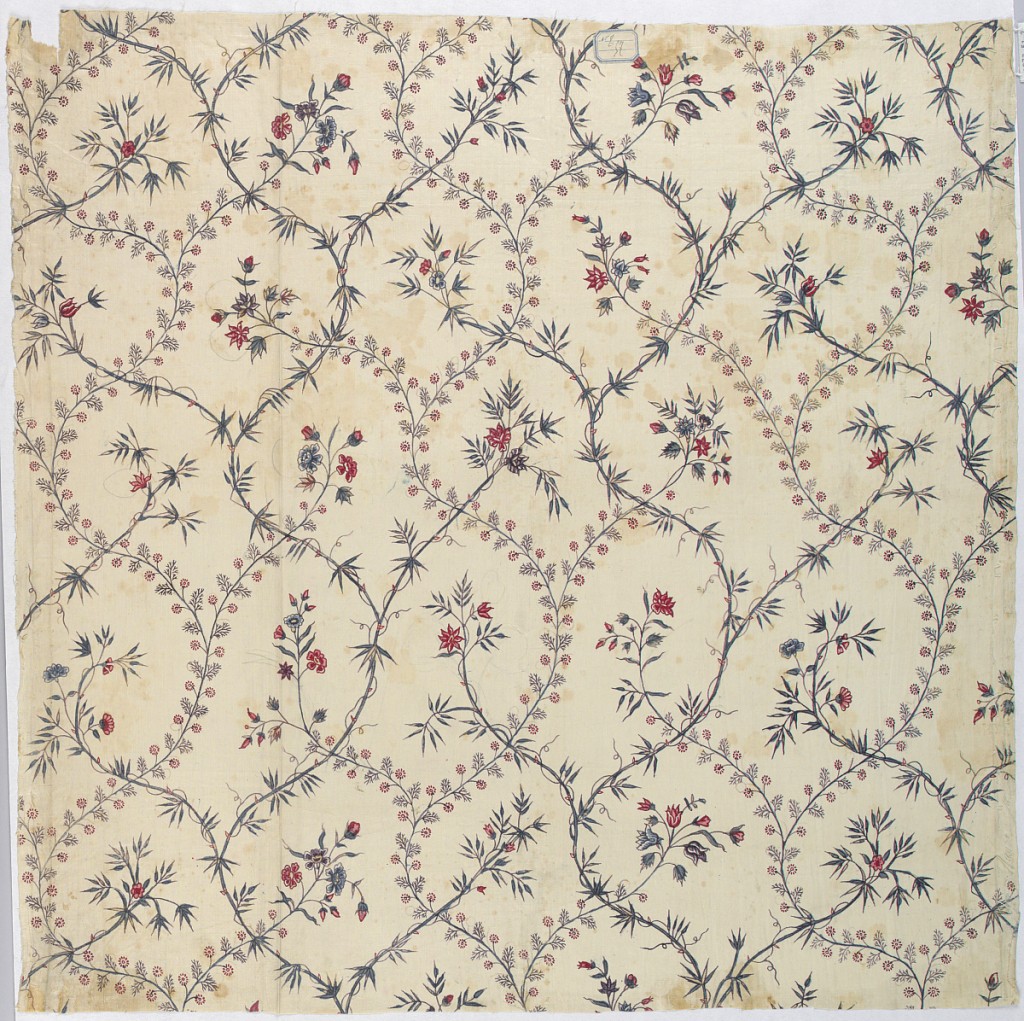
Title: Textile
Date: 1750–1800
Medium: cotton Technique: mordants for 2 reds and 2 purples applied by pen and brush; madder dyed; blue applied over resist; yellow applied by brush (chintz) on plain weave
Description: Alternation of four S-curving vines (two bamboo-like; two seaweed-like). Each vine sends out shoots alternately left and right. Textile would have been used as a dress fabric and was probably inspired by a European woven silk.